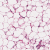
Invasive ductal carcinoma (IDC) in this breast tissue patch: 0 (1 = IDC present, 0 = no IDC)